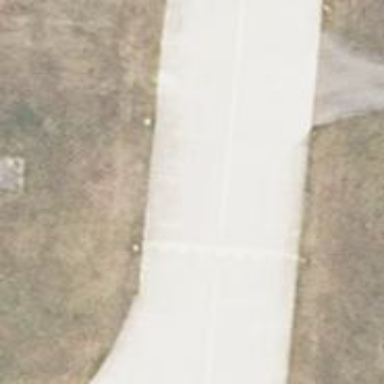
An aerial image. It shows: Runway holding position.